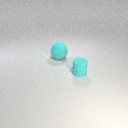
large cyan rubber sphere to the left of small cyan rubber cylinder